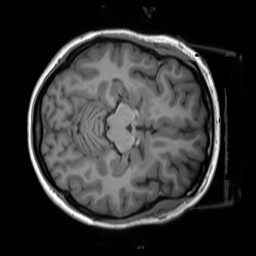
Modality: T1w
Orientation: axial
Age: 29
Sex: female
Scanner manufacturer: siemens
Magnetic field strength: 3 T
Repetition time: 1.55 s
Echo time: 0.00234 s